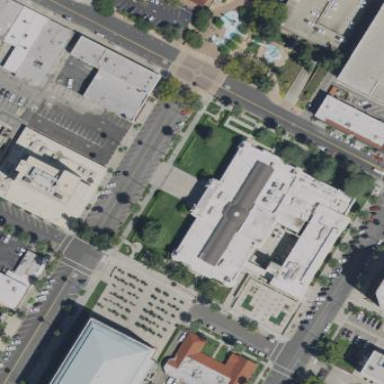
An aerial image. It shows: Courthouse building.